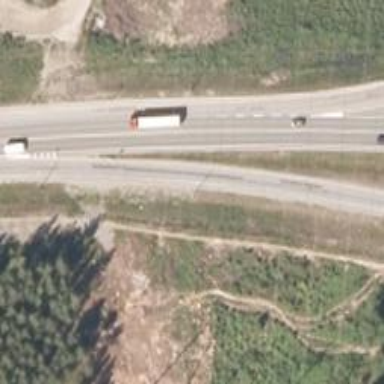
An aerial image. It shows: Asphalt road designated as trunk highway.